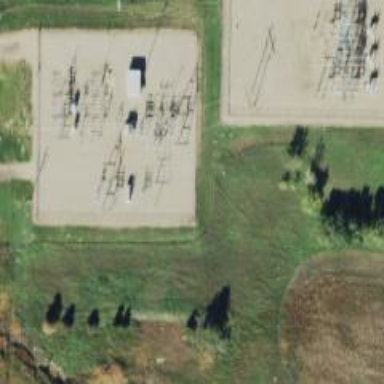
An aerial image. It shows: Power substation.